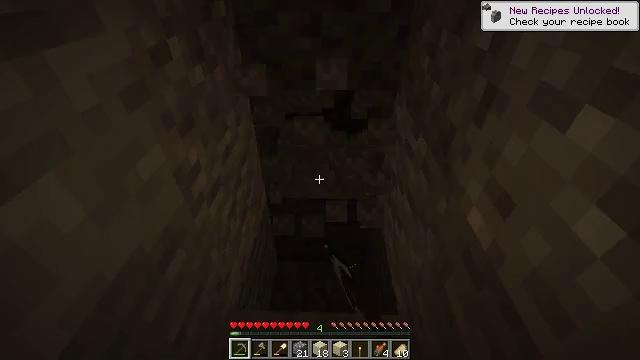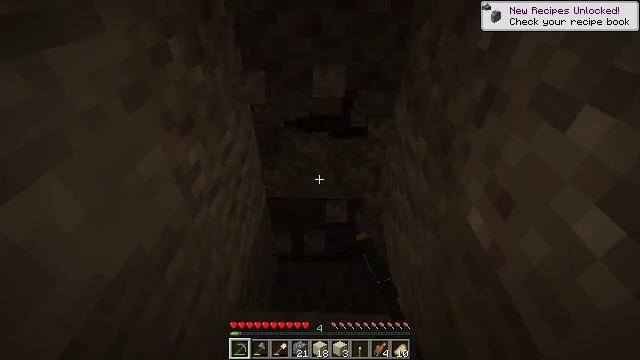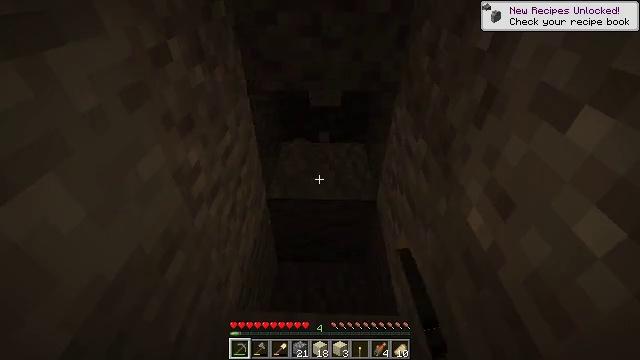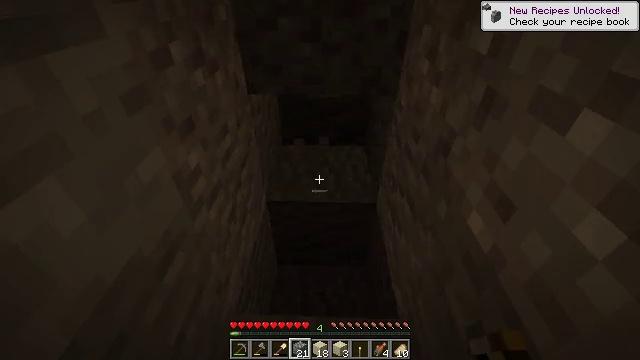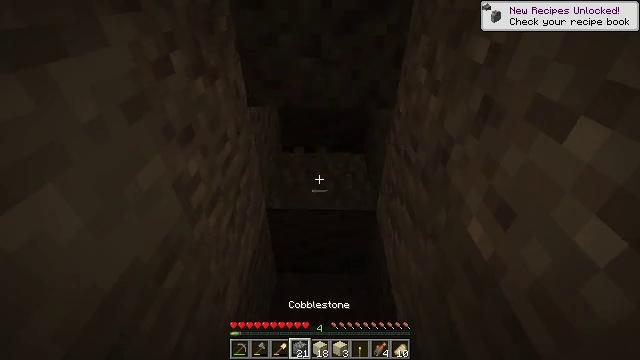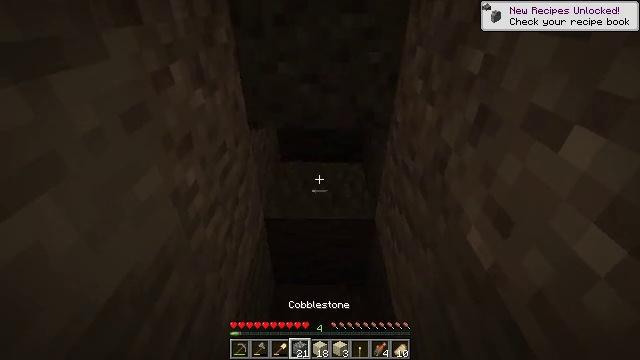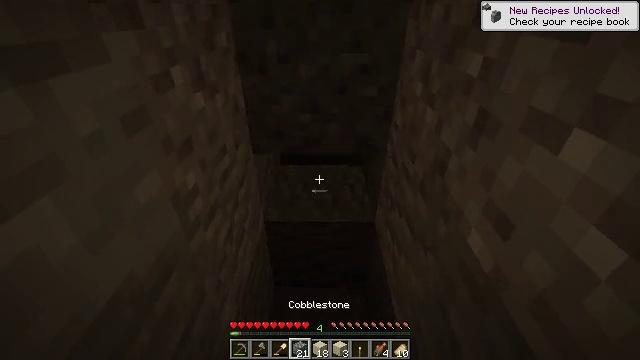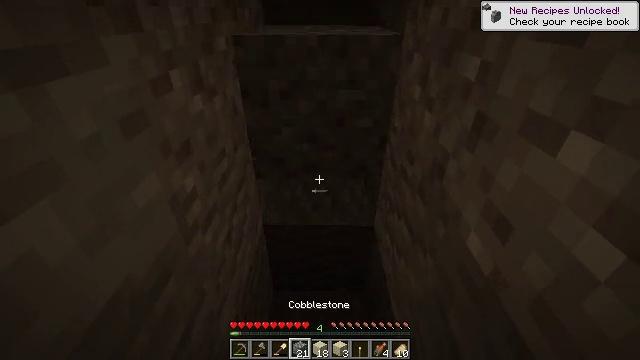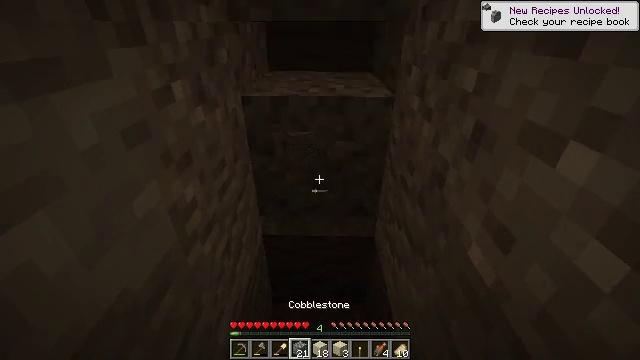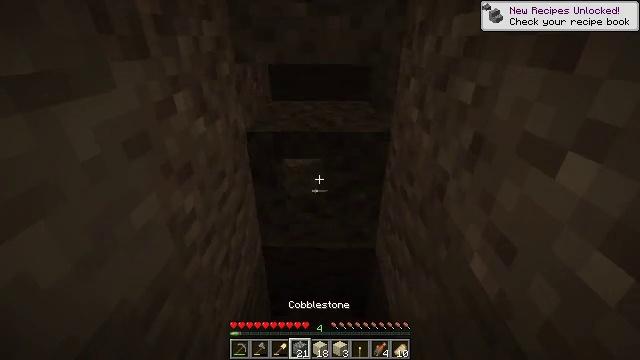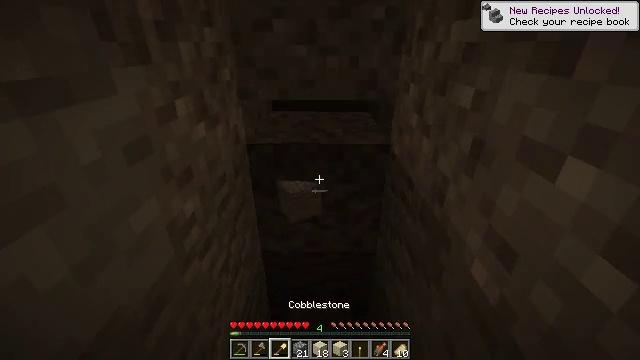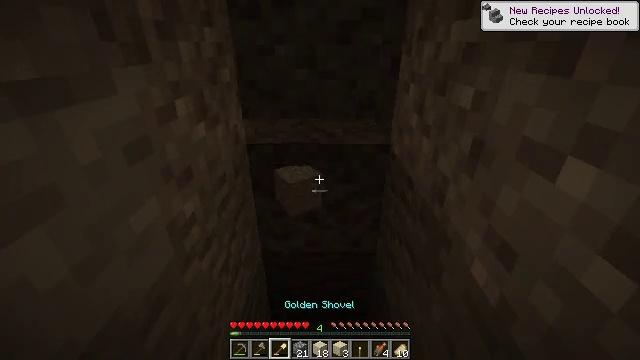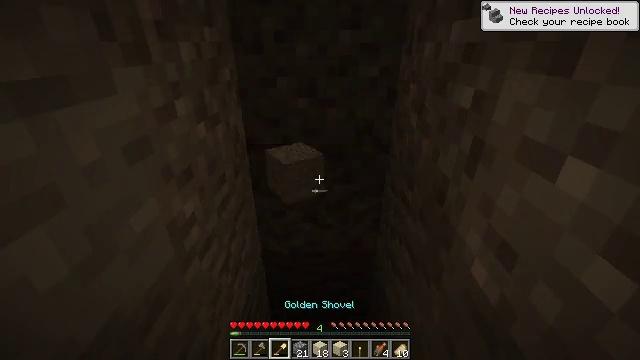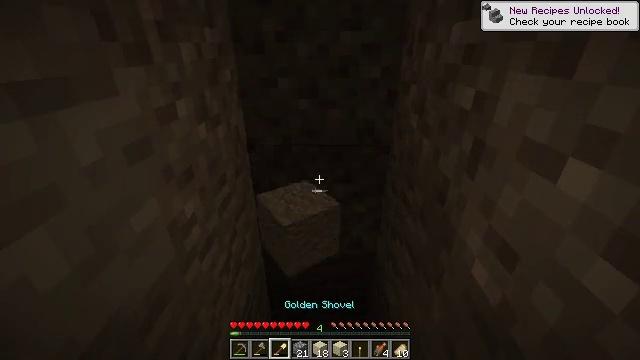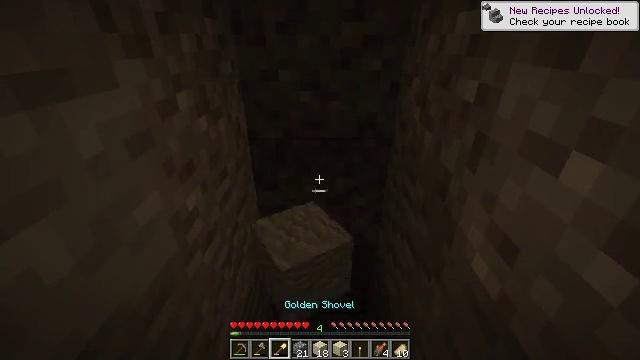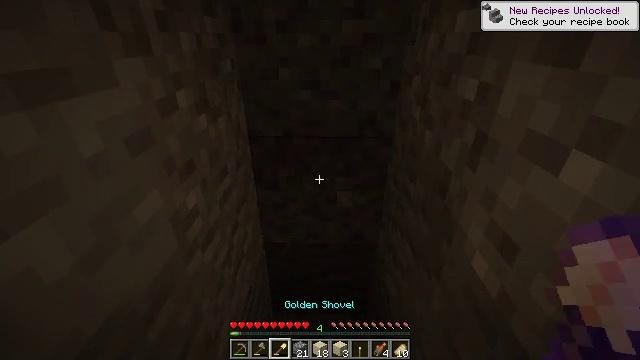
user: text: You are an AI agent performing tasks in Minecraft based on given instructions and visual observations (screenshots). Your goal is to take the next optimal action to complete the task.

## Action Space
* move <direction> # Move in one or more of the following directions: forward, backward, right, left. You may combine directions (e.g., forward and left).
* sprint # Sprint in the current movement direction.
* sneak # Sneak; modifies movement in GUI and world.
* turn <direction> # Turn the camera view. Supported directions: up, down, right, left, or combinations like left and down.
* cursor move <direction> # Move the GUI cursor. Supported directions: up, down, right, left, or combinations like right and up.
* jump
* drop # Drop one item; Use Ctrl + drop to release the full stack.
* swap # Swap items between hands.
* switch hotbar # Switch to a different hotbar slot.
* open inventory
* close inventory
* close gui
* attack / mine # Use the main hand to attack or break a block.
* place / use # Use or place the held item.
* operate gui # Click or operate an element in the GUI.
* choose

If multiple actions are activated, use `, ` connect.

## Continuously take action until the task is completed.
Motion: motion action
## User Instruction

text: Gather gravel by digging.
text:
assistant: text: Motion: no_op
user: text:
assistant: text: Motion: no_op
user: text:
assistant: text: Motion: switch to hotbar 4
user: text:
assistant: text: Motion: turn up, switch to hotbar 4
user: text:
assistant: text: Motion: turn up, switch to hotbar 4
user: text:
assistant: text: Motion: no_op
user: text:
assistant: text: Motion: no_op
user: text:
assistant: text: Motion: turn up
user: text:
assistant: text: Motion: turn up
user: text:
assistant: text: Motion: turn up, switch to hotbar 3
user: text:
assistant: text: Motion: switch to hotbar 3
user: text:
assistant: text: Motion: switch to hotbar 3
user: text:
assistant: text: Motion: switch to hotbar 3
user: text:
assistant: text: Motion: turn down
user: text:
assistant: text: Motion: attack / mine
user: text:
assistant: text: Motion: attack / mine
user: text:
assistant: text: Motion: attack / mine
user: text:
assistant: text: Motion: attack / mine
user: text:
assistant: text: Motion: attack / mine
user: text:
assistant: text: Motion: attack / mine
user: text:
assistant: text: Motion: attack / mine
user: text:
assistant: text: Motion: attack / mine
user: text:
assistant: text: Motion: turn up, attack / mine
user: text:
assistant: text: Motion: turn right and up, attack / mine
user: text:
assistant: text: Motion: turn right and up, attack / mine
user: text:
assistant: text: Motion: turn up, attack / mine
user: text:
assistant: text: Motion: attack / mine
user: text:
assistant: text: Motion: attack / mine
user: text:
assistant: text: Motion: attack / mine
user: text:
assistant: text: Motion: attack / mine